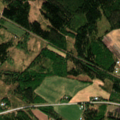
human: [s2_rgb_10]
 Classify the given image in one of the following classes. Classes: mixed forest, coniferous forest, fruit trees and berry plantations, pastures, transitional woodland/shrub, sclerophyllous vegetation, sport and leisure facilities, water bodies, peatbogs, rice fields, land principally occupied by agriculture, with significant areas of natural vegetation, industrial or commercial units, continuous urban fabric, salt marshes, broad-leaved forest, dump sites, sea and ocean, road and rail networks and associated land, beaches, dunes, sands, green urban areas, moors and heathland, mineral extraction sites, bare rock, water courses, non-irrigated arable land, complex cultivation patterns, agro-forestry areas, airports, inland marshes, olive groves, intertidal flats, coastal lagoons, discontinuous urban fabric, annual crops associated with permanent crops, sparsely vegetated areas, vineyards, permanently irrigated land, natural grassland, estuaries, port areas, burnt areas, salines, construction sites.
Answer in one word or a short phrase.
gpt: land principally occupied by agriculture, with significant areas of natural vegetation, coniferous forest, mixed forest, transitional woodland/shrub